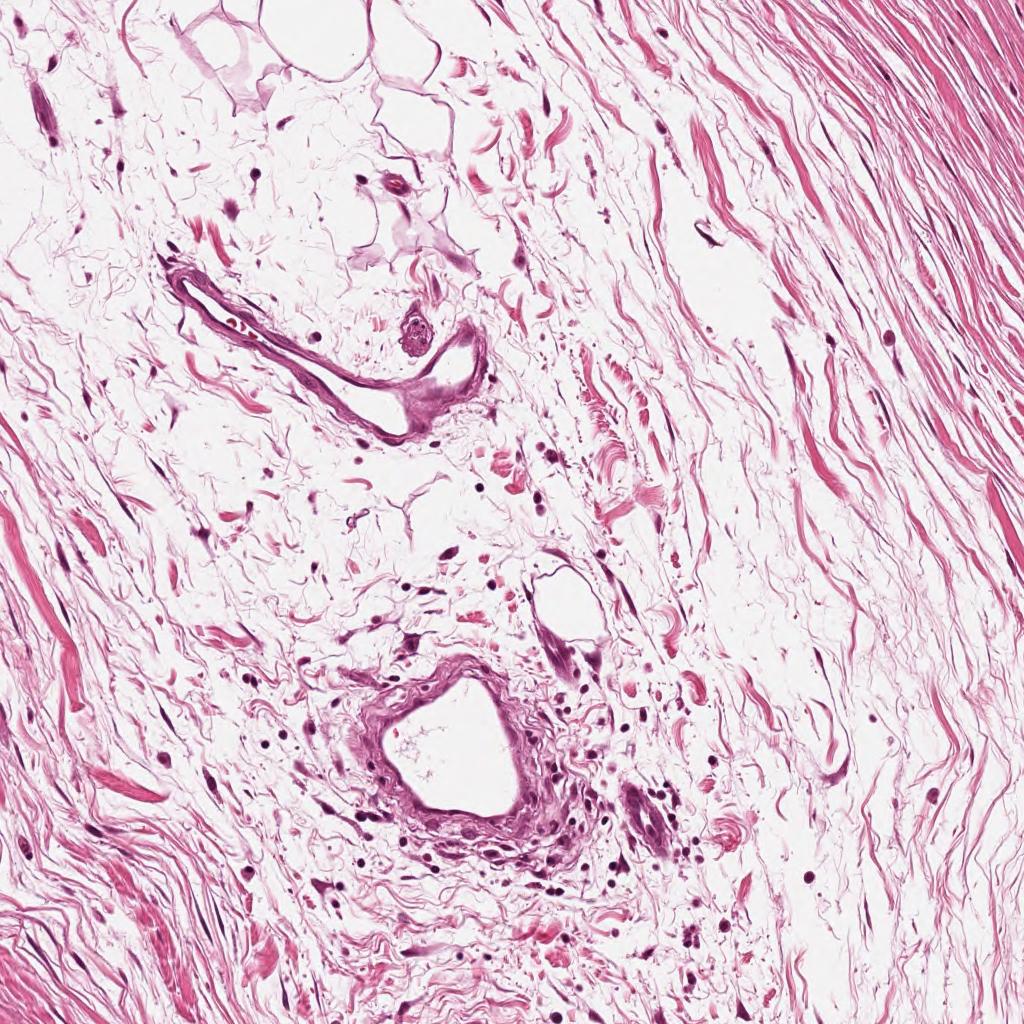
Label: Non-Tumor